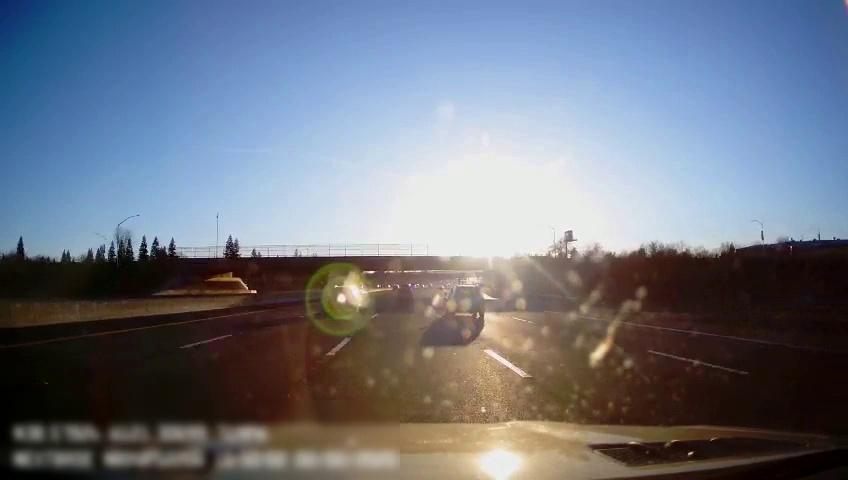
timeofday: Day
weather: Sunny
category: Drivable Space
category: Vehicles | SUV
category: Vehicles | Car
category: Vehicles | Car
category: Vehicles | SUV
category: Lanes | Alternate Lane
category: Lanes | Alternate Lane
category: Lanes | Current Lane
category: Lanes | Current Lane
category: Lanes | Alternate Lane
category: Lanes | Alternate Lane